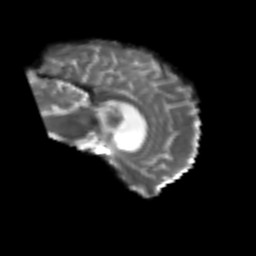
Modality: T2w
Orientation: sagittal
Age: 76
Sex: female
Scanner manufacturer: siemens
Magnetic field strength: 3 T
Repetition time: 4.987 s
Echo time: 0.0792 s